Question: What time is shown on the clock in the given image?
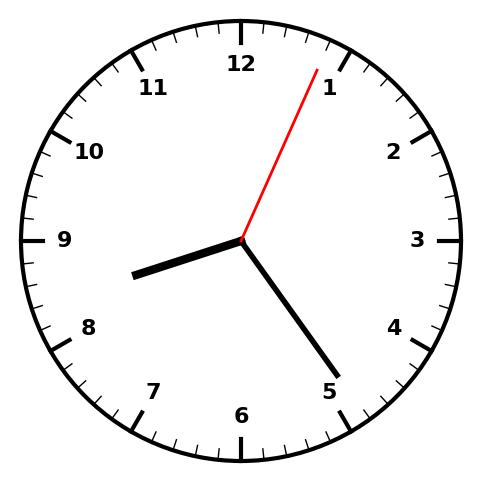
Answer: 08:24:04